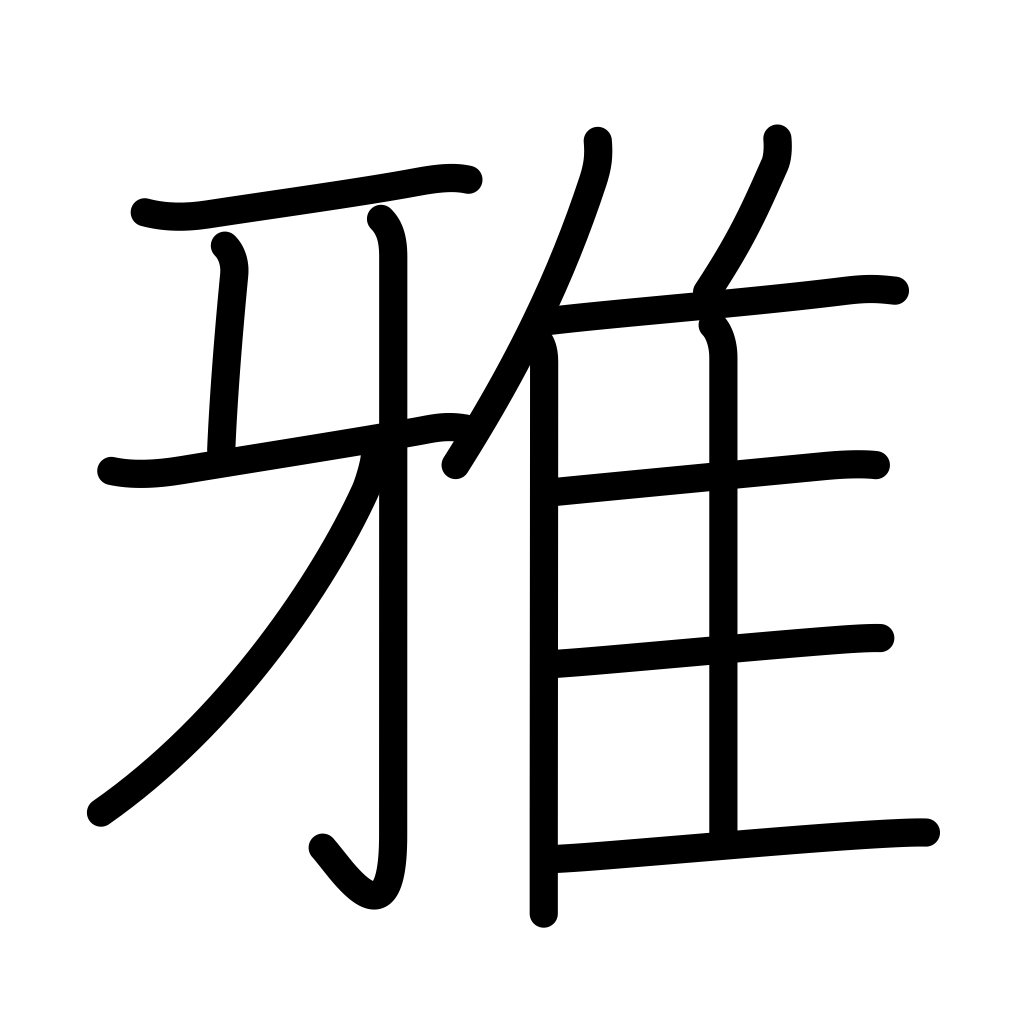
Meaning: gracious, elegant, graceful, refined